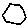
Label: hexagon